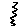
Label: zigzag